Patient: sex M, age 35
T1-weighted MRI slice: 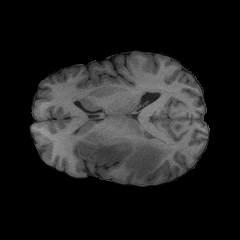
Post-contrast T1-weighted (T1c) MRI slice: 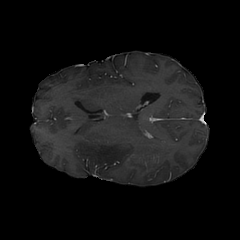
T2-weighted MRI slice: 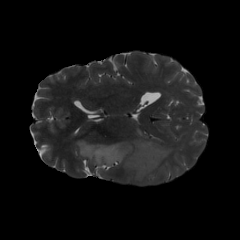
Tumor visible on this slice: yes
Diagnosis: Astrocytoma, IDH-mutant
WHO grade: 4